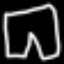
Label: pants